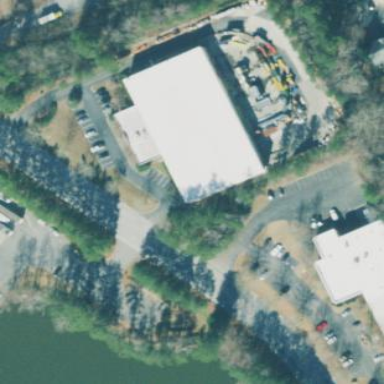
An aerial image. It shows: Warehouse building.